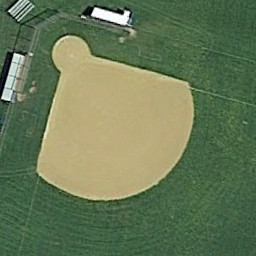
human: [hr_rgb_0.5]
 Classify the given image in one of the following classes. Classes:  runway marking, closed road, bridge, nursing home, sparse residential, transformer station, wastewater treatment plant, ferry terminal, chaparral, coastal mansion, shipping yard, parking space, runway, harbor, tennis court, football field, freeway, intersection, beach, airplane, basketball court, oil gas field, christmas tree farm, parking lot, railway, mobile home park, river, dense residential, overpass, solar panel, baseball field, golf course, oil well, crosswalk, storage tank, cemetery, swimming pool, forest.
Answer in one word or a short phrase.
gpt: baseball field